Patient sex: M
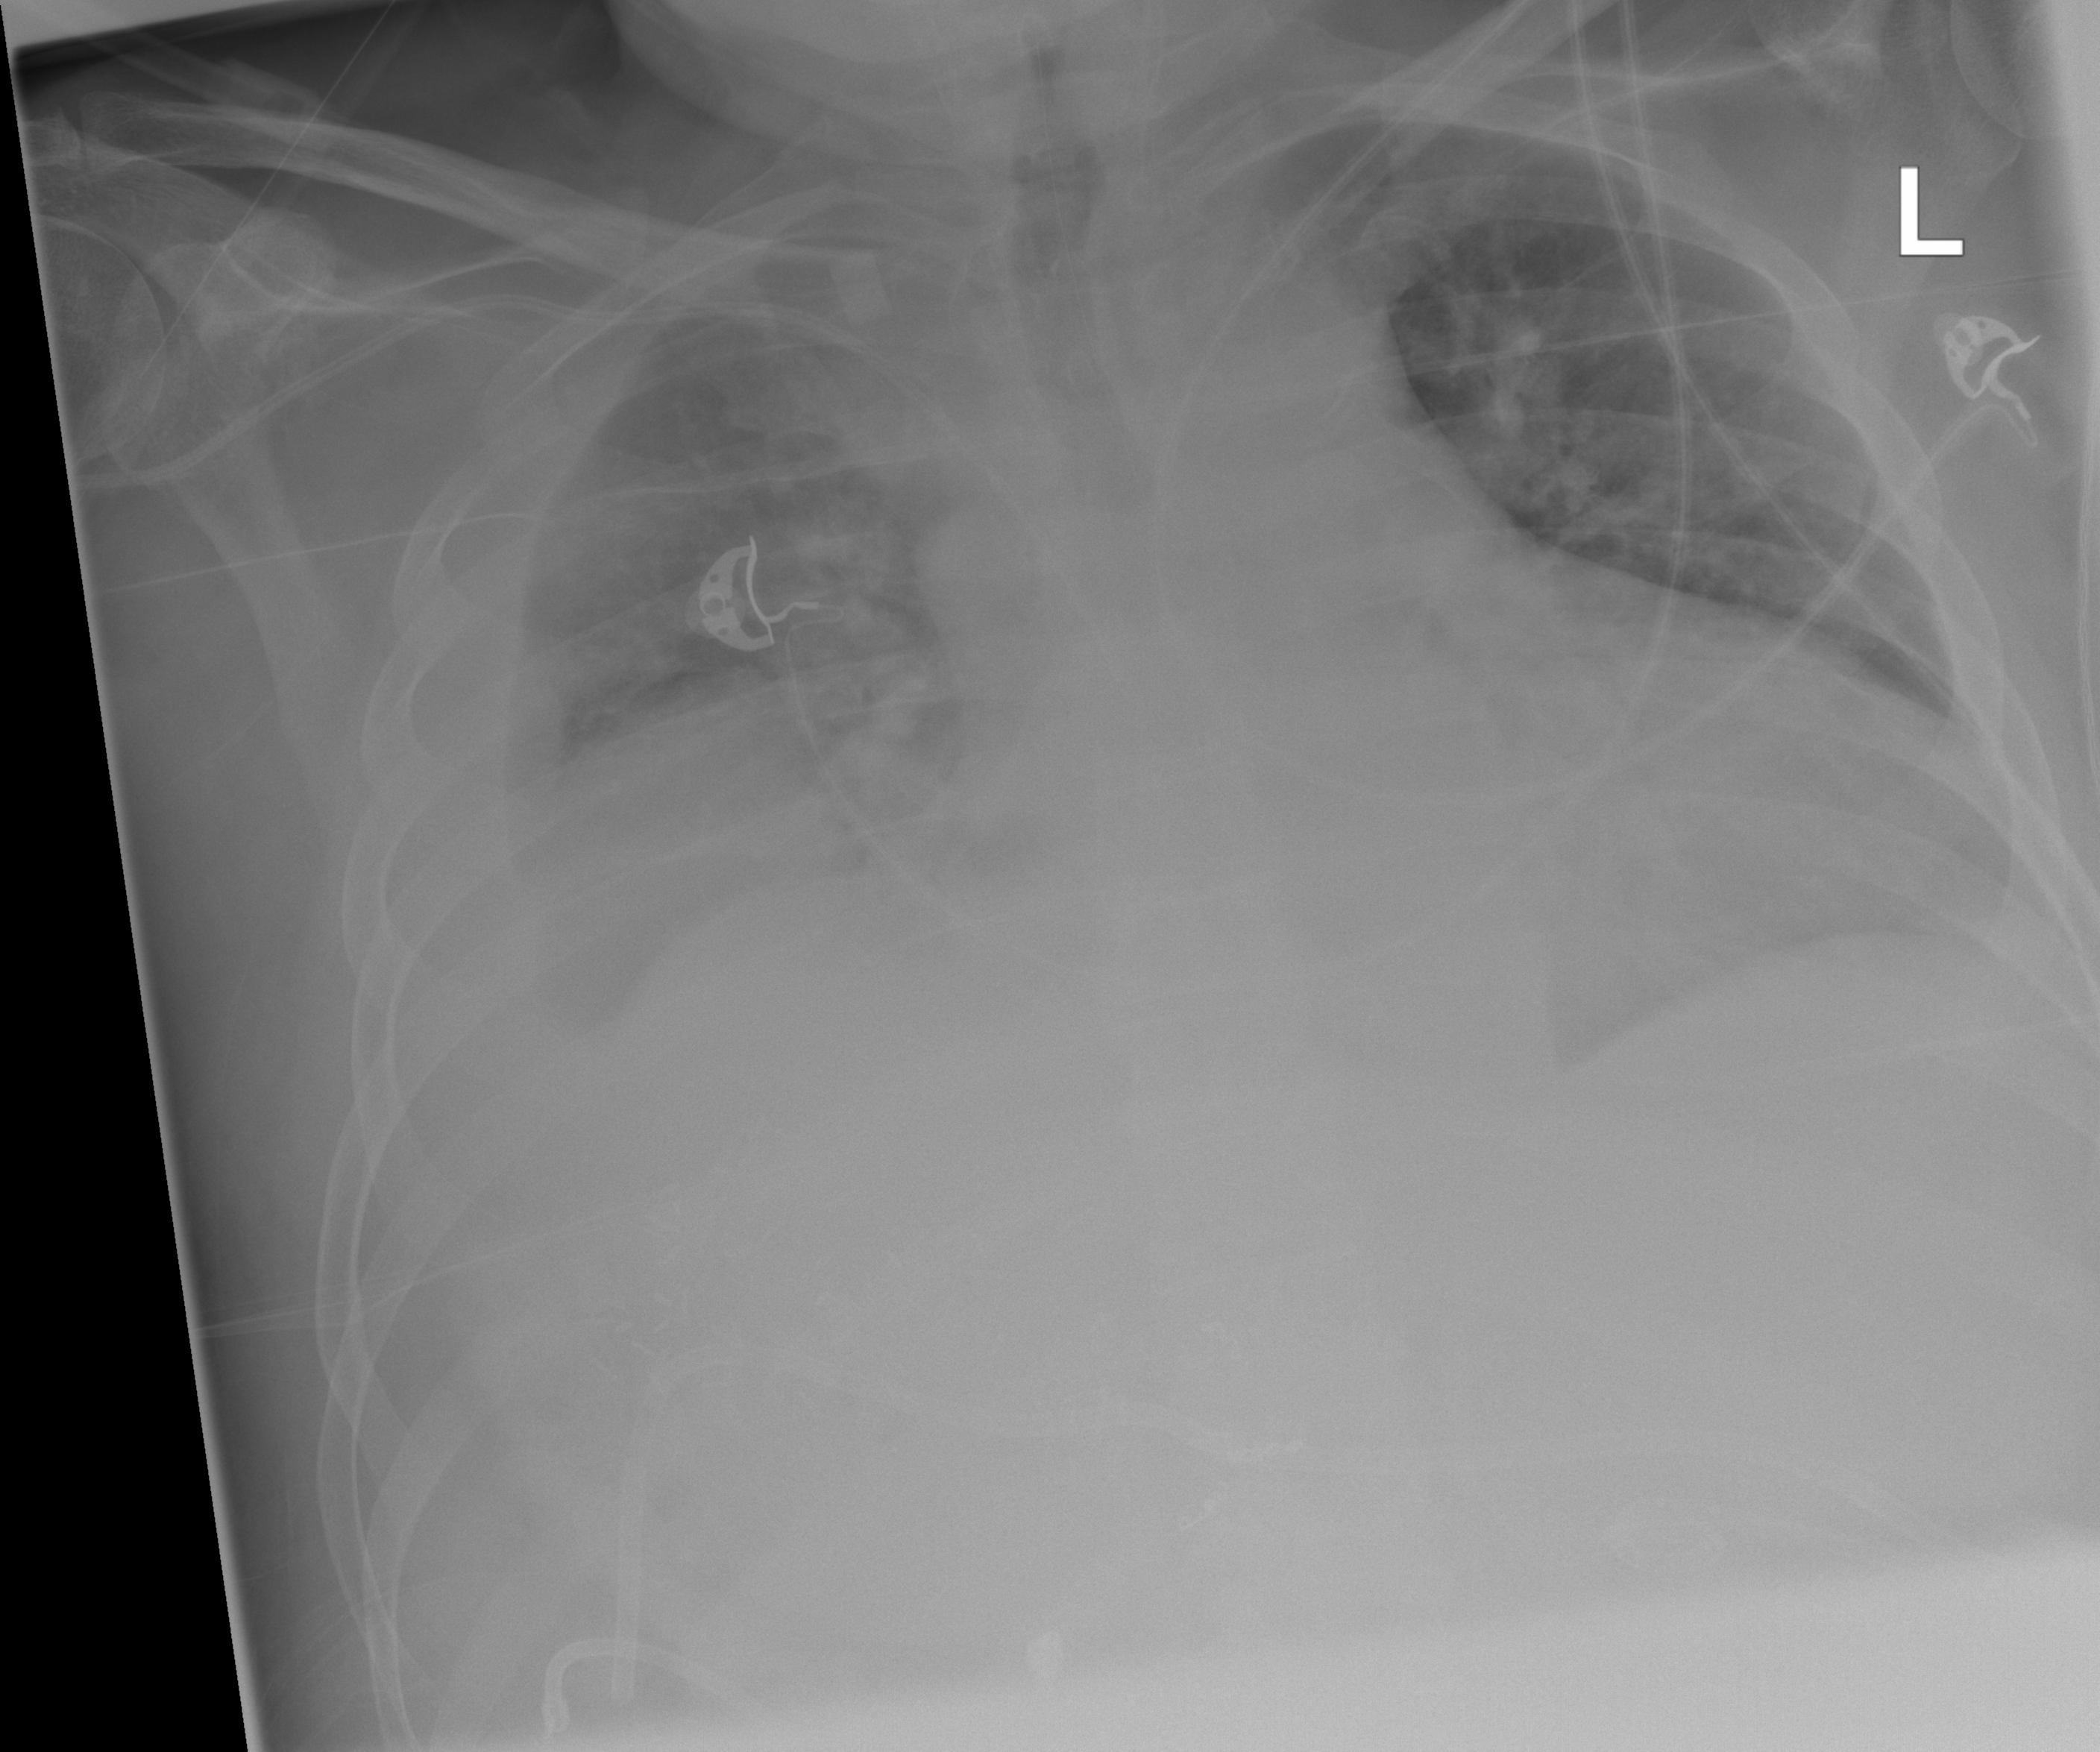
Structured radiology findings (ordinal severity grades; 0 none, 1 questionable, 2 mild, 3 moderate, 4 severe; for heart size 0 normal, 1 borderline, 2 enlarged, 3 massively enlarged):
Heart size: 2
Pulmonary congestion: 2
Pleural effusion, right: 3
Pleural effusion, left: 2
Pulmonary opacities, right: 1
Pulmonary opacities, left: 1
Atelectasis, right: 2
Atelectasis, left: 2